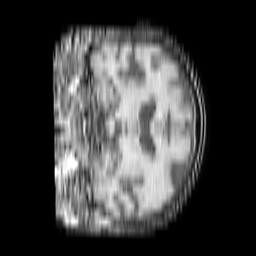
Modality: T1w
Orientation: coronal
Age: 80
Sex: female
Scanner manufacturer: philips
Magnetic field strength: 1.5 T
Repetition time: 0.1883 s
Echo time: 0.001877 s